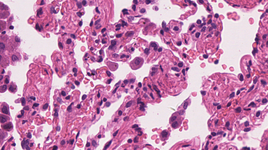
Tumor epithelial tissue: no
Tumor-associated stroma tissue: no
Normal tissue: yes